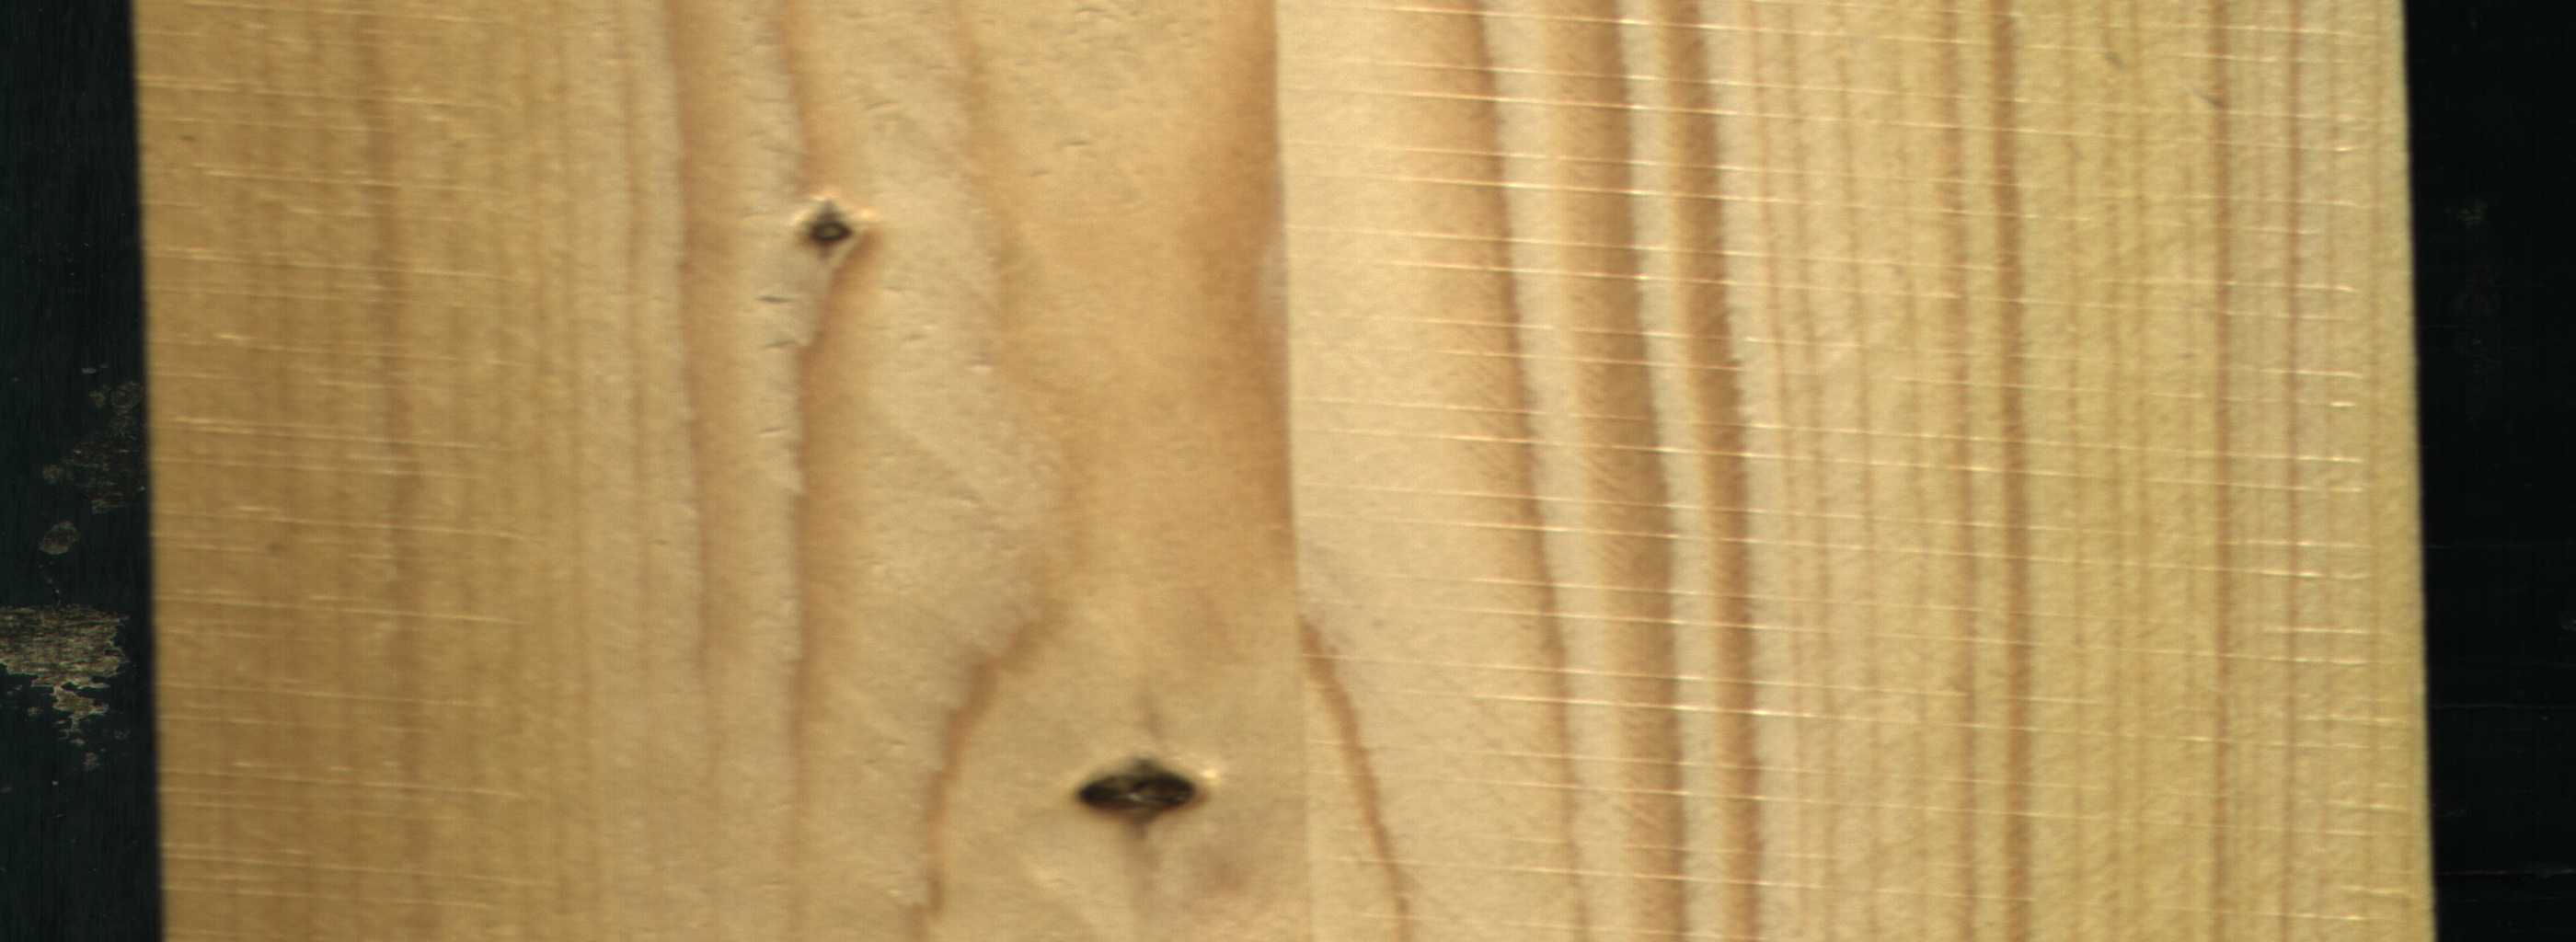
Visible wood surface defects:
Dead_Knot
Live_Knot